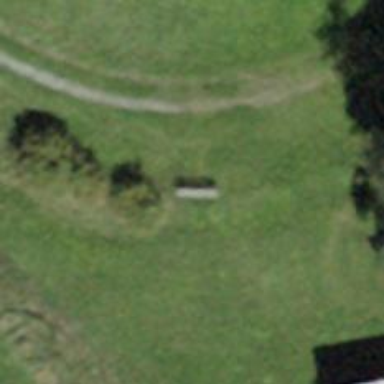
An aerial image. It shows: Grey bench.